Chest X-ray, PA view. Patient: 35 years old, sex F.
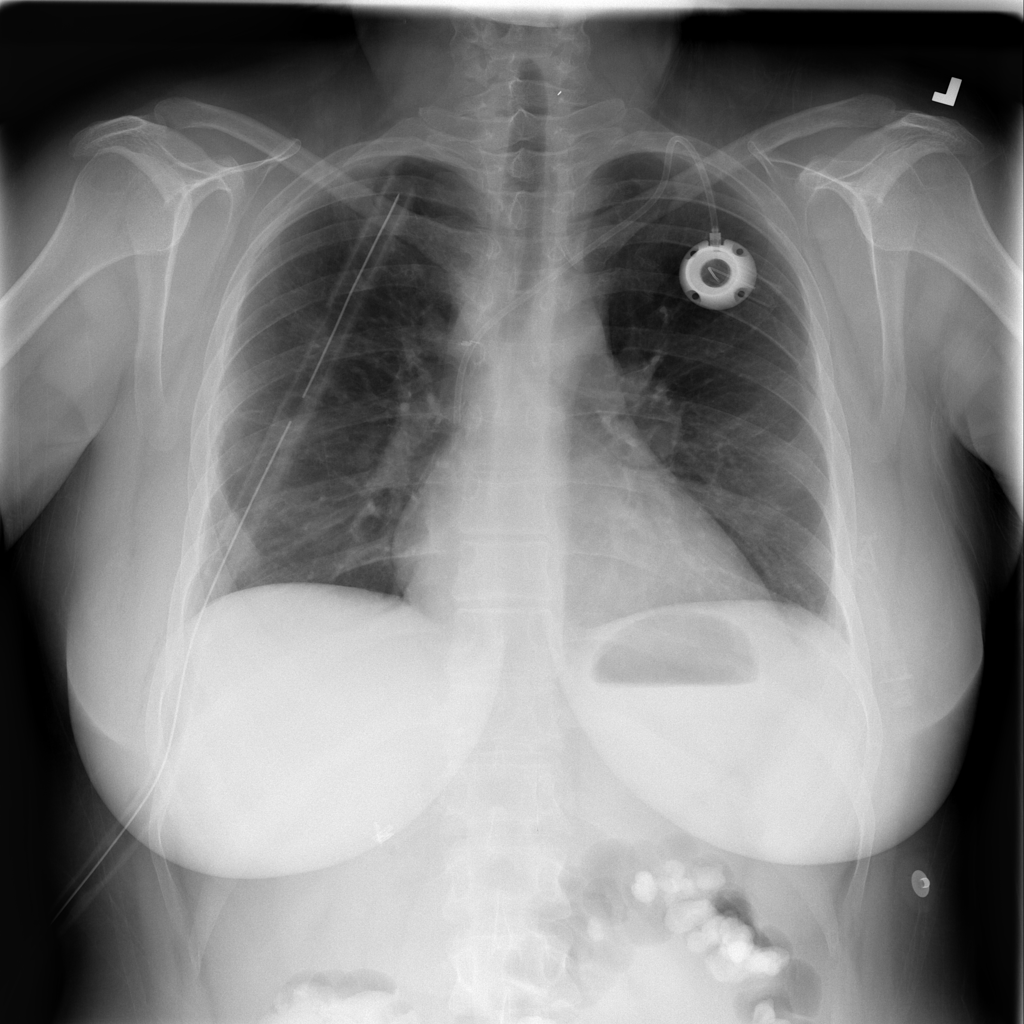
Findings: No Finding